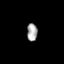
Tissue: lung
Cell type: Epithelial cells
Senescence score: 0.5791
Nuclear area (px): 178
Mean DAPI intensity: 171.129